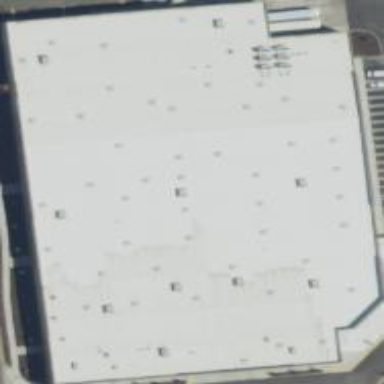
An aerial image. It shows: Wholesale shop building.